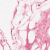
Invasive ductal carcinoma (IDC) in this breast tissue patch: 0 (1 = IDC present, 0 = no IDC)